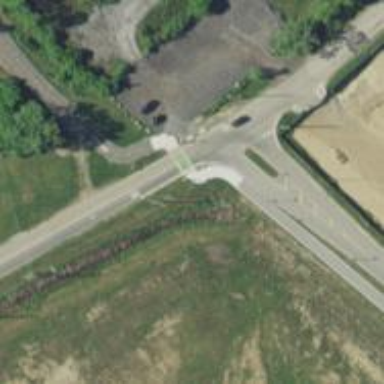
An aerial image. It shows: Marked road crossing with lines.